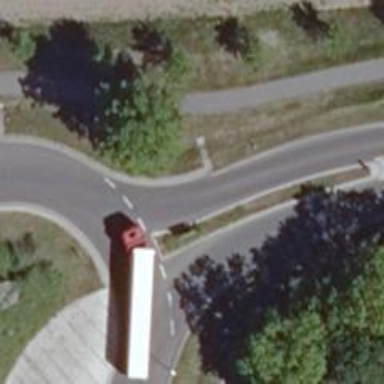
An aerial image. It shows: Road with "give way" sign.